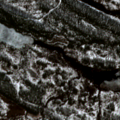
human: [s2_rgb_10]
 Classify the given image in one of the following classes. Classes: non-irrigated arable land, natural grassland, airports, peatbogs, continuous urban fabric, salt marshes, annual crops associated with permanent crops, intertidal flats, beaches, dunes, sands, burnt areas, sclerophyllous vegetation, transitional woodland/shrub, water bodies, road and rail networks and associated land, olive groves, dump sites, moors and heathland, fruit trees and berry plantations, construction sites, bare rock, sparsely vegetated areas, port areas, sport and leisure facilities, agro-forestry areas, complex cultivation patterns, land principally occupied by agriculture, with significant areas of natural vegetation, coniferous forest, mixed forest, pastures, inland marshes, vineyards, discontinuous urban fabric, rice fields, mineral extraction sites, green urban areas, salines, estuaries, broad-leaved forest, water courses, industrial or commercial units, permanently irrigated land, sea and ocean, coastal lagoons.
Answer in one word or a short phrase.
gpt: coniferous forest, peatbogs, water bodies